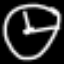
Label: clock